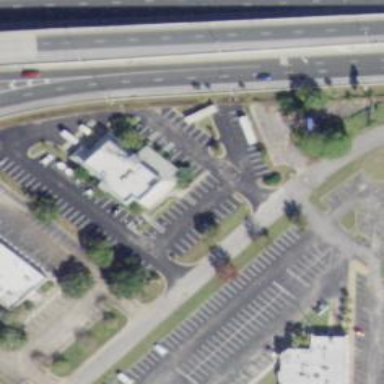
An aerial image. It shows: Parking space.